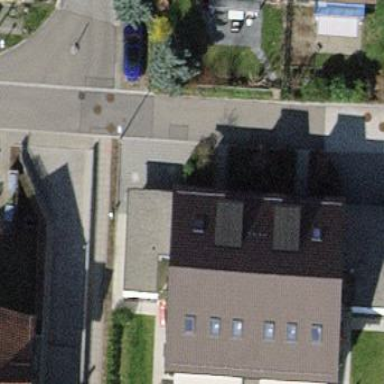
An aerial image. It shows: Semi-detached house.